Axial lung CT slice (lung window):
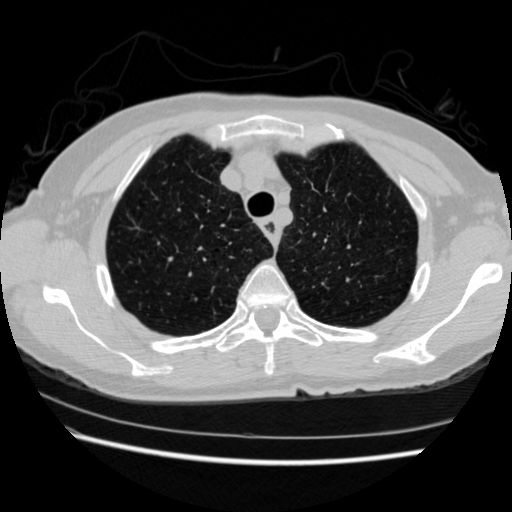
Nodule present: no